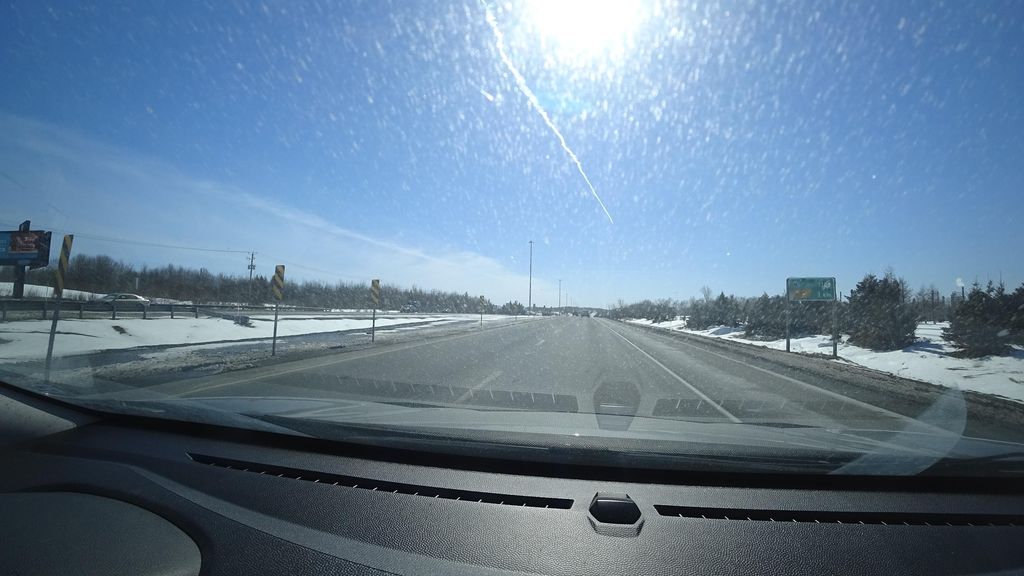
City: quebec_city